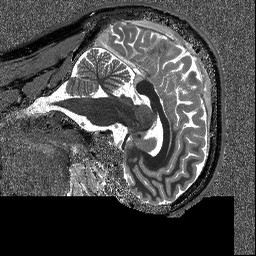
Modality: T1map
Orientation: sagittal
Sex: male